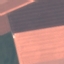
Label: AnnualCrop